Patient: sex F, age 71
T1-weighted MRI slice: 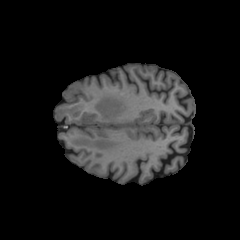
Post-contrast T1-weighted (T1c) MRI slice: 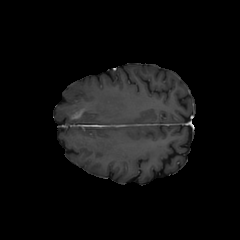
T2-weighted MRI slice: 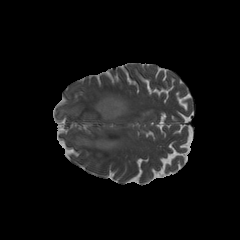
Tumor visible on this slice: yes
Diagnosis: Glioblastoma, IDH-wildtype
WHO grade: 4